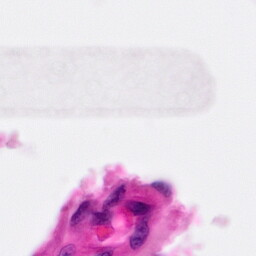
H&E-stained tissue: Pancreatic